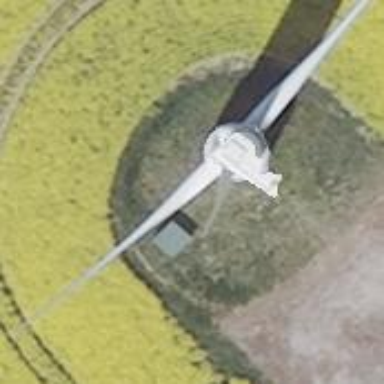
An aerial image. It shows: Wind turbine generator that utilizes wind as its source for generating electricity. It is of the horizontal axis type.